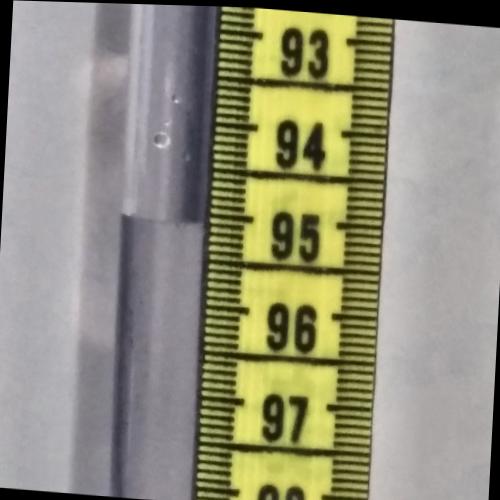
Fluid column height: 95.1 cm